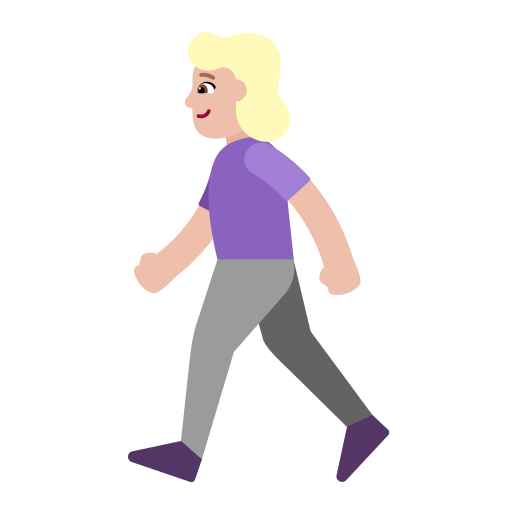
woman walking flat  light